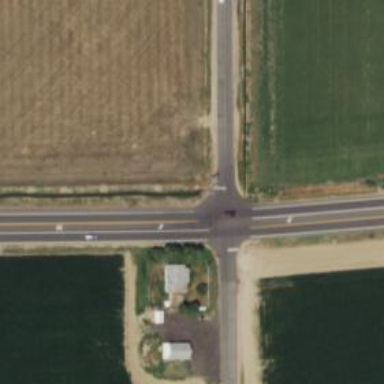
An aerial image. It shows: Road with stop sign.